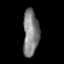
Tissue: lung
Cell type: Epithelial cells
Senescence score: 0.1857
Nuclear area (px): 715
Mean DAPI intensity: 129.559